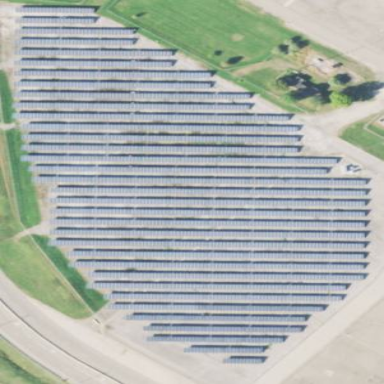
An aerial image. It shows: Solar power plant utilizing photovoltaic technology.